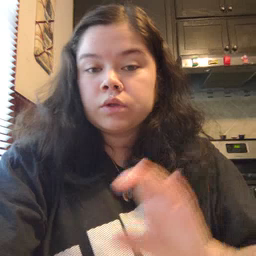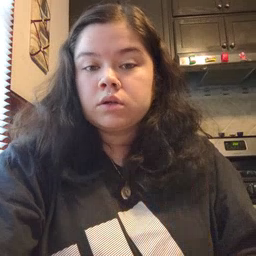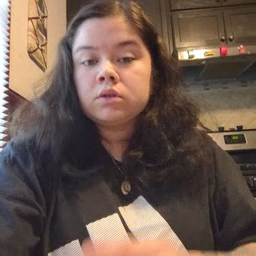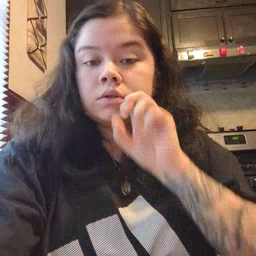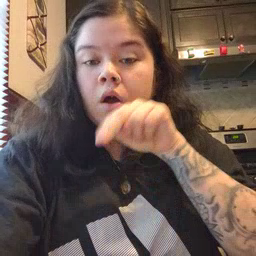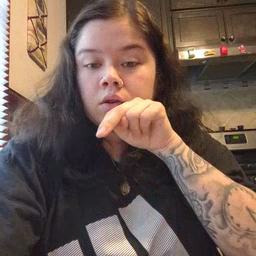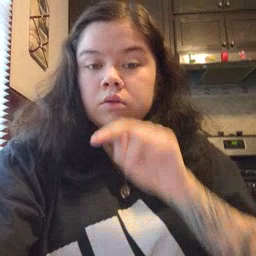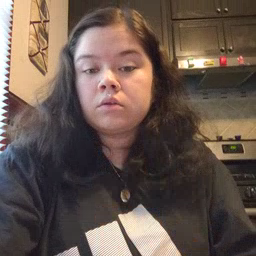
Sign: tongue